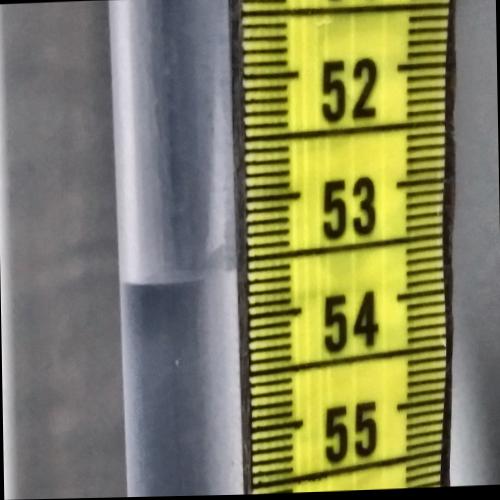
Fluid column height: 53.6 cm